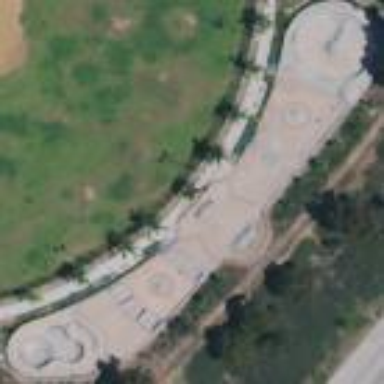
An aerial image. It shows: Concrete pitch for leisure land.